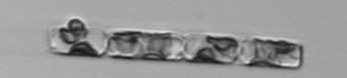
Label: Guinardia_delicatula